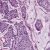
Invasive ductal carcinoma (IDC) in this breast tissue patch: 1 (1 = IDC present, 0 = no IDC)